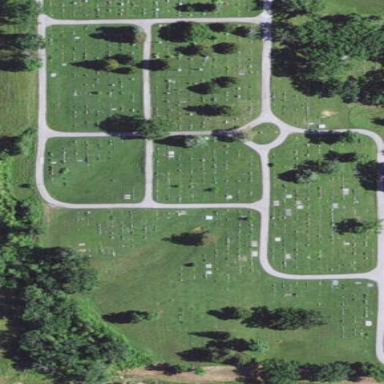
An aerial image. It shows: Cemetery.